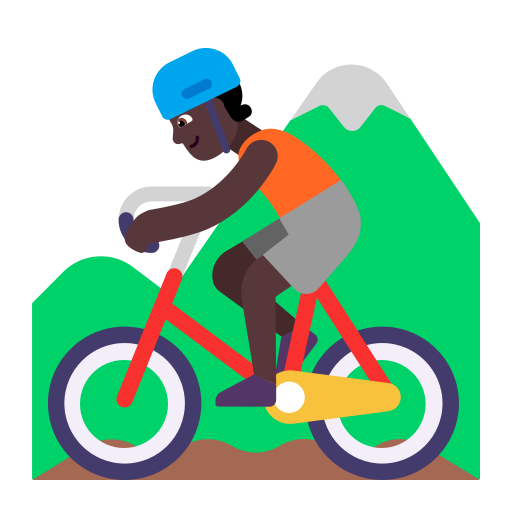
person mountain biking flat dark